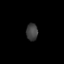
Tissue: lung
Cell type: Epithelial cells
Senescence score: 0.2267
Nuclear area (px): 197
Mean DAPI intensity: 63.015